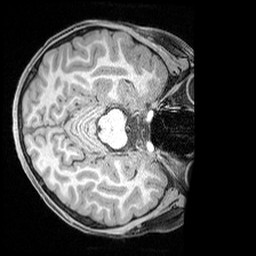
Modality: T1w
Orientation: axial
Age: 9
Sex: male
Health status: ill
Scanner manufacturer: siemens
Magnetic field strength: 3 T
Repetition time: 1.6 s
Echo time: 0.00179 s